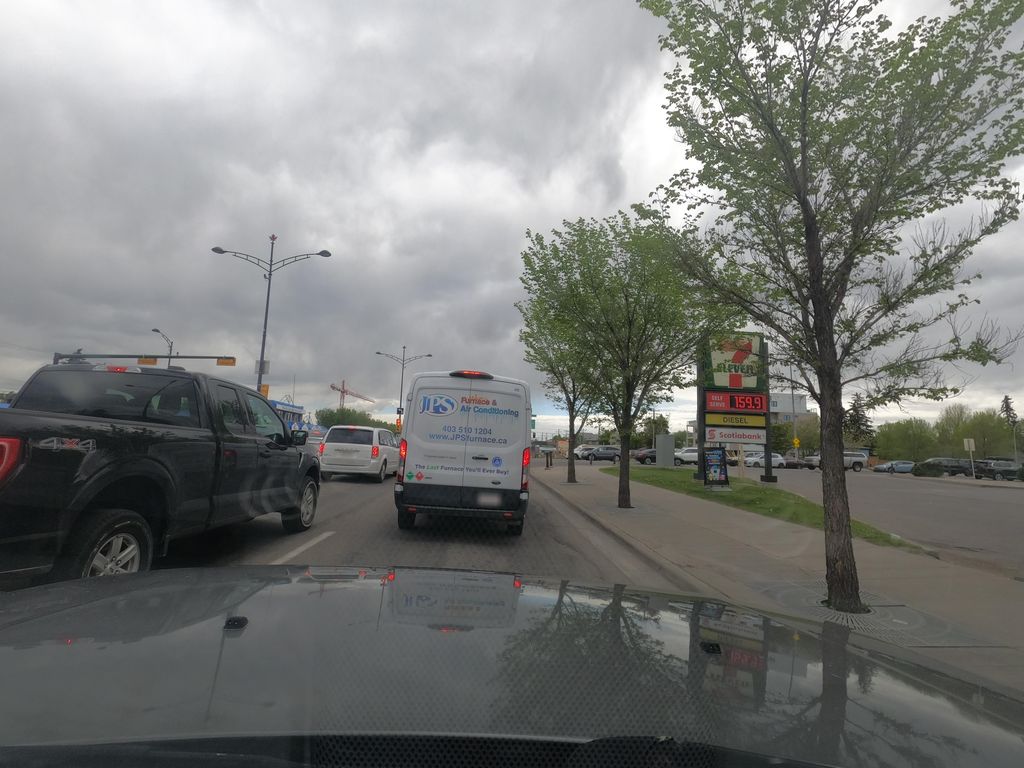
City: calgary